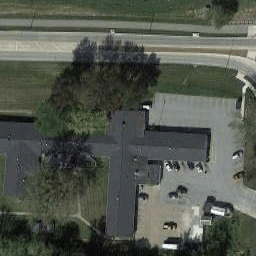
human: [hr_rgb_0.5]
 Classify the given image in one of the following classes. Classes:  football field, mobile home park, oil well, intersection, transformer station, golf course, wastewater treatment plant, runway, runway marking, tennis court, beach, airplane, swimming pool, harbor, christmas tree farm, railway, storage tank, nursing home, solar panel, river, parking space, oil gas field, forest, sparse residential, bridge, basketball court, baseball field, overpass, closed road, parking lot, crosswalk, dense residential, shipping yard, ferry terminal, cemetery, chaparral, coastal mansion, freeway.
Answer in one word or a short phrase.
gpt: nursing home